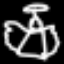
Label: angel